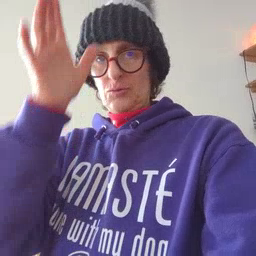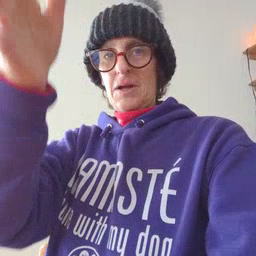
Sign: grandpa